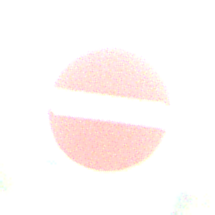
Verkehrszeichen: VerbotDerEinfahrt
Zusatzzeichen unten: MehrspurigeFahrzeugeFrei7
Umgebung: Outdoor, Nature
Tageszeit: MorningAfternoon
Wetter: PartlyCloudy
Licht: Natural
Jahreszeit: NotSpecified
Kontrast: HighContrast